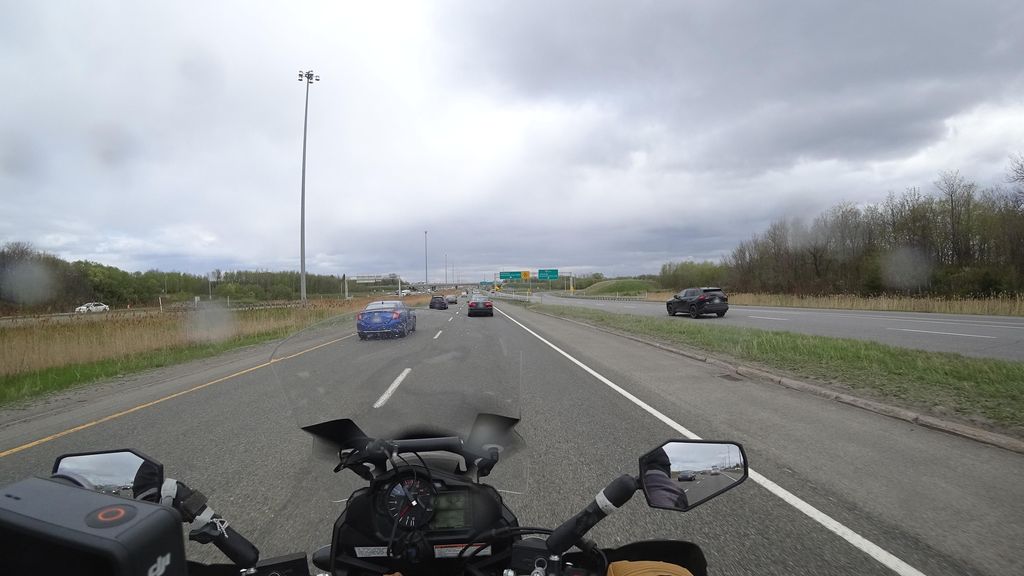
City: quebec_city